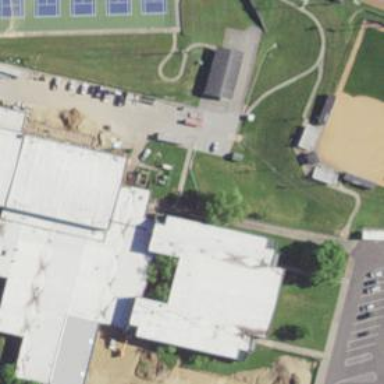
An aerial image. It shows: School building.